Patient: sex M, age 21
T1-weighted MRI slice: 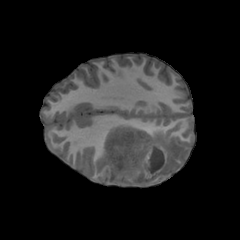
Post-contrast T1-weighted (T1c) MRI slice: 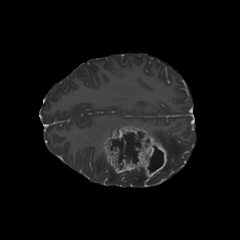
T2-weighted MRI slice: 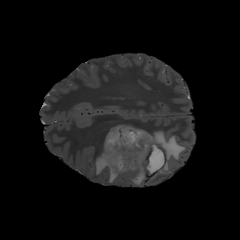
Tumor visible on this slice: yes
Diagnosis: Glioblastoma, IDH-wildtype
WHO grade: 4